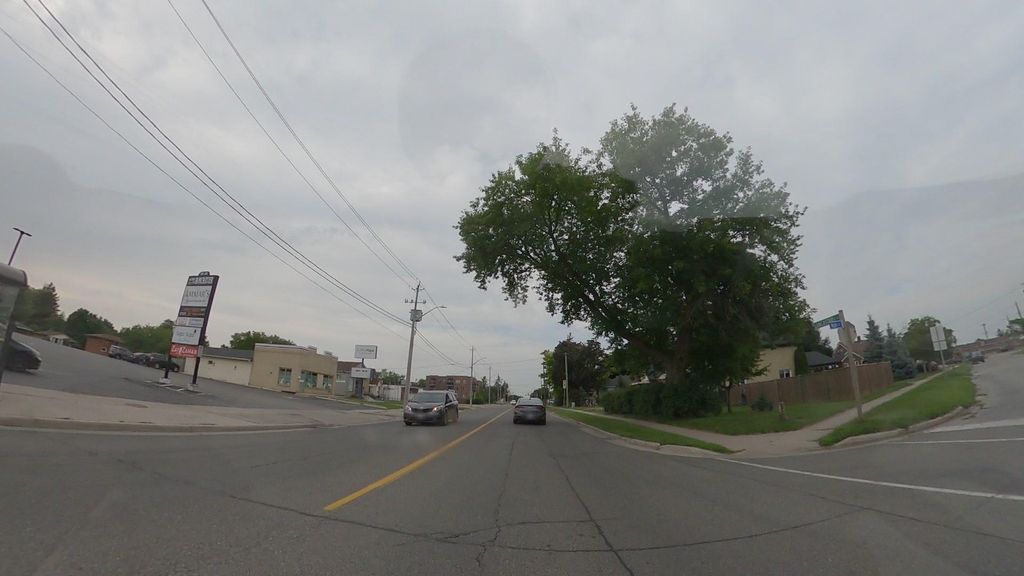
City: kitchener-waterloo